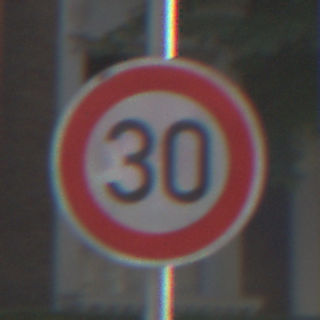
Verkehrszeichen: Geschwindigkeit30
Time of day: MorningAfternoon
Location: Outdoor (Urban)
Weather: PartlyCloudy
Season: NotSpecified
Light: Natural